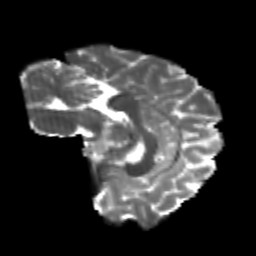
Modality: T2w
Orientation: sagittal
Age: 21
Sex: male
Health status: healthy
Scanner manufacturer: philips
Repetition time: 7.386 s
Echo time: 0.08599 s